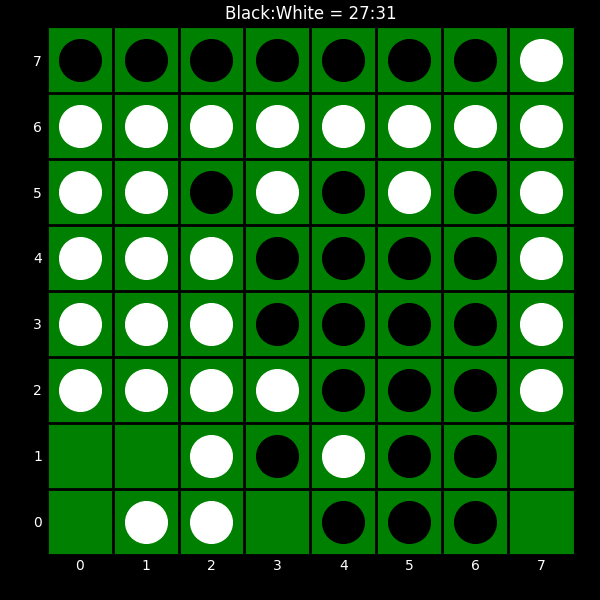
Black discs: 27
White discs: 31